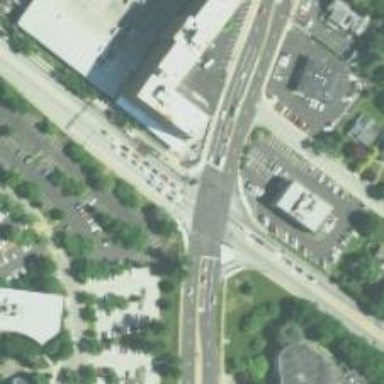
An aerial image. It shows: Crossing road.